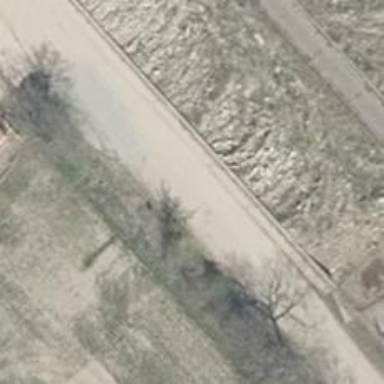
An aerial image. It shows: Service road with grade2 tracktype.